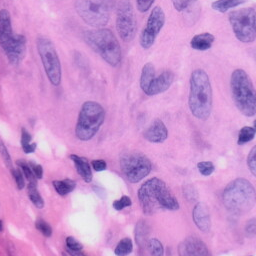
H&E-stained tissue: Skin